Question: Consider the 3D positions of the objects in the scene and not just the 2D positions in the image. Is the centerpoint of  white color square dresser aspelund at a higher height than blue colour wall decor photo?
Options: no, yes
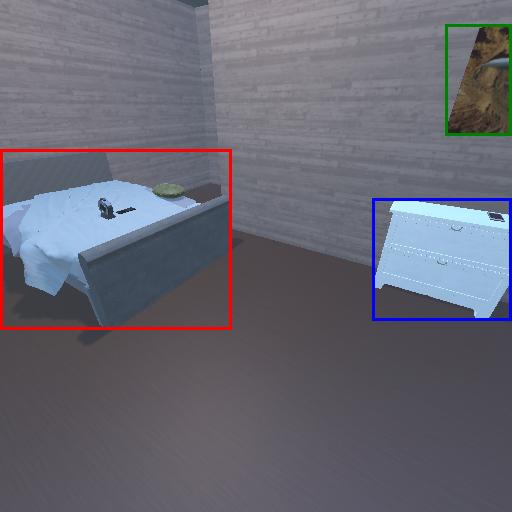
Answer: no